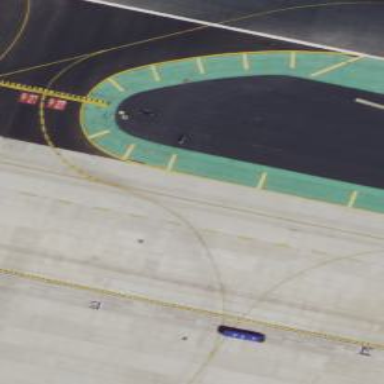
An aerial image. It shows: View of taxiway at the airport.